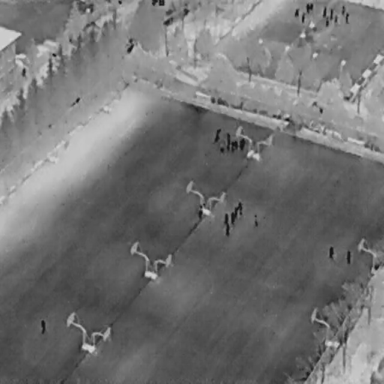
There are 30 objects shown in the infrared image, including 26 People, and four Cars.